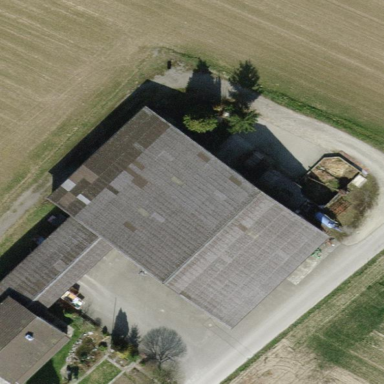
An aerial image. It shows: Farmyard area.